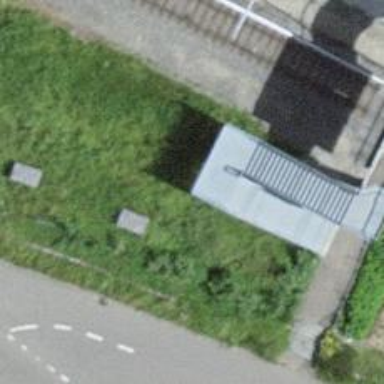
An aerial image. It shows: Metal steps on the road.